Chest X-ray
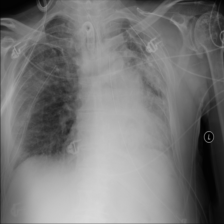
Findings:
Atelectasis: negative
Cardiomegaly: negative
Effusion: negative
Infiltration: positive
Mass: negative
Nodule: negative
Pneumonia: negative
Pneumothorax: negative
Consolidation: negative
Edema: negative
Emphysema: negative
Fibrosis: negative
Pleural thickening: negative
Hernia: negative